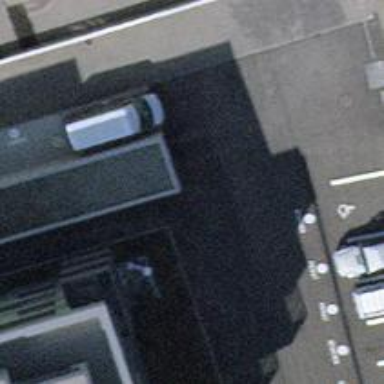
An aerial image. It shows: Parking entrance.